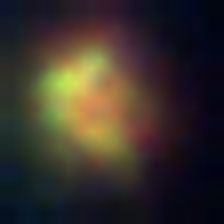
Taxon: NanoPlankton
Group: Other